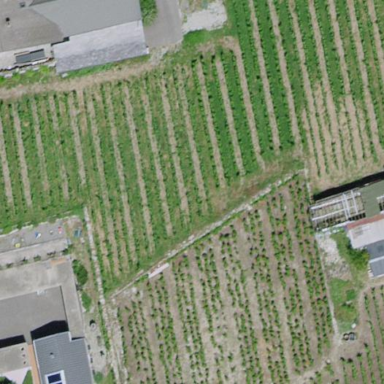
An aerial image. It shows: Vineyard with grape crops.